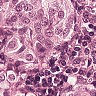
Metastatic tissue present: yes